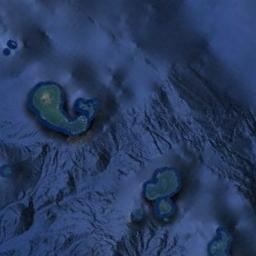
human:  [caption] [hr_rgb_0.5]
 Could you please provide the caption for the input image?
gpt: There are some islands of different shapes and sizes .

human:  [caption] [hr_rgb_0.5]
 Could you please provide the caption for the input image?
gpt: The islands are at the bottom of the picture .

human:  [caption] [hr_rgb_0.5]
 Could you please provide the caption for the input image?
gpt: Some islands of different sizes are surrounded by light blue waters and some ups and downs are on the ocean floor .

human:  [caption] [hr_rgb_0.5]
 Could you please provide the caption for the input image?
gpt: A group of green islands on the blue sea .

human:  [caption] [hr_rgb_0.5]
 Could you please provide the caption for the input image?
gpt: There are several green islands on a blue sea .